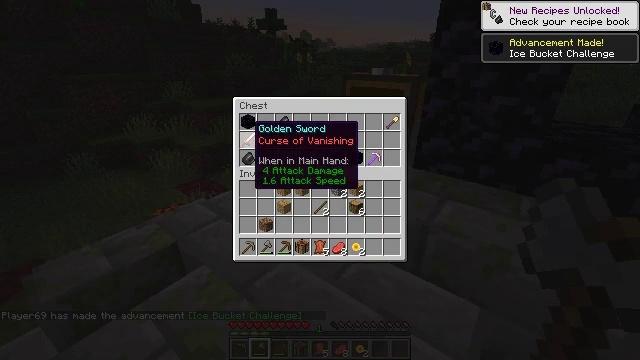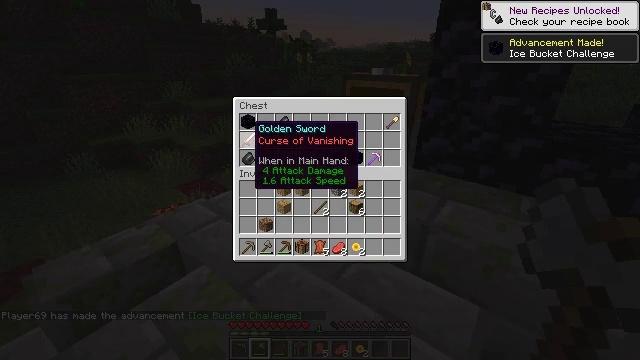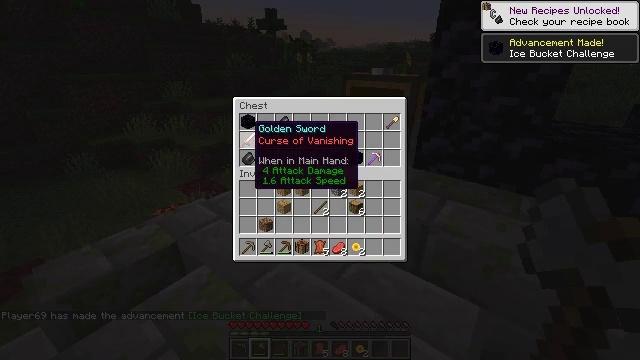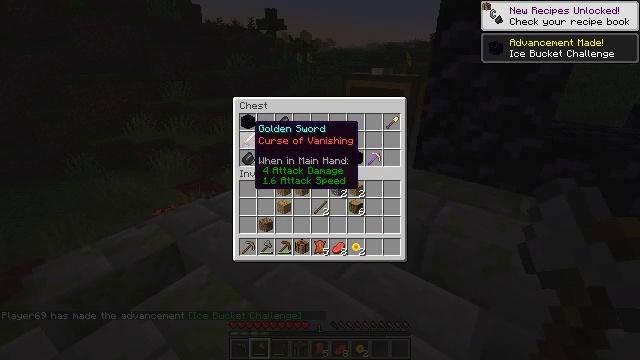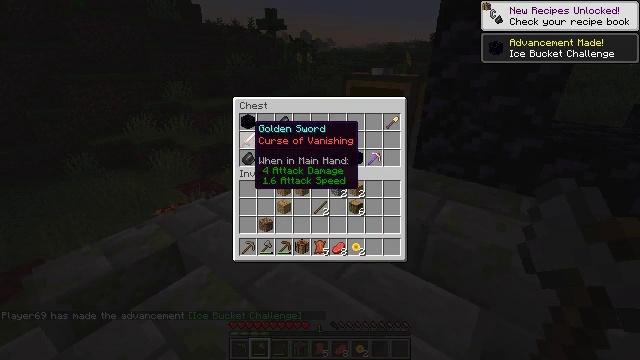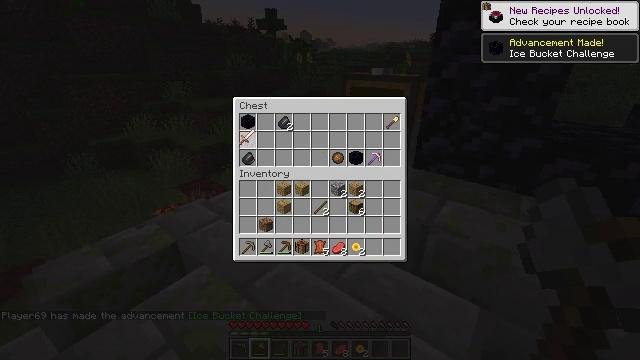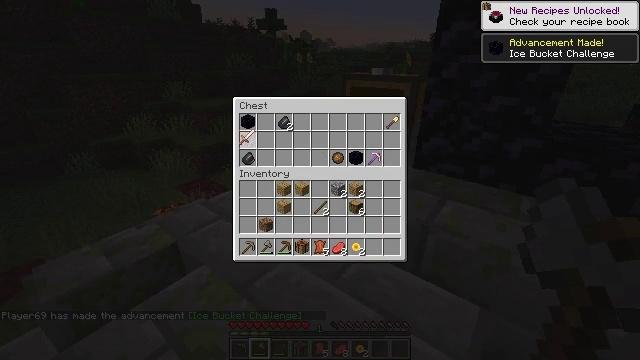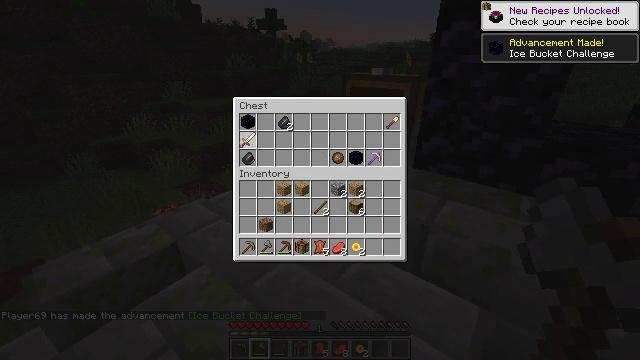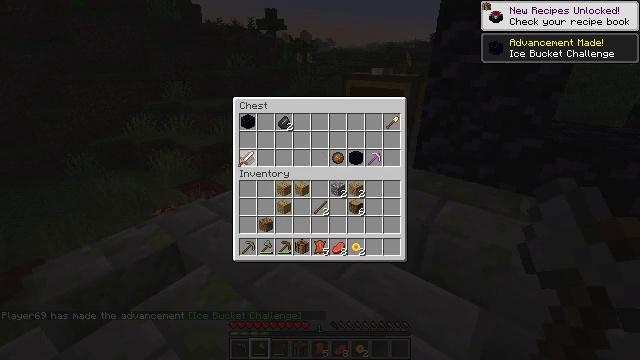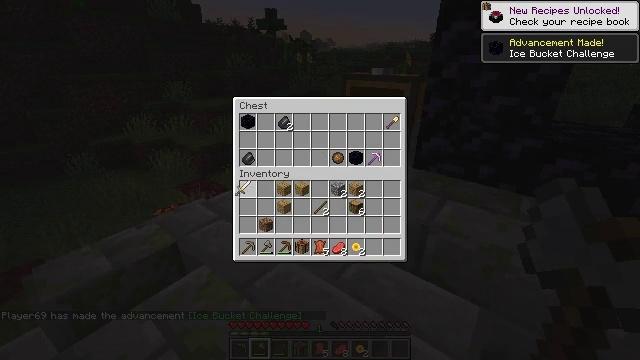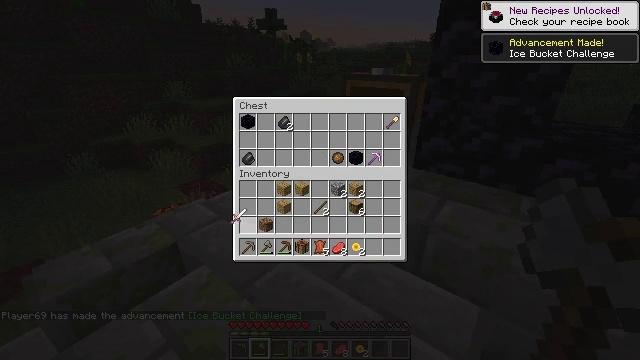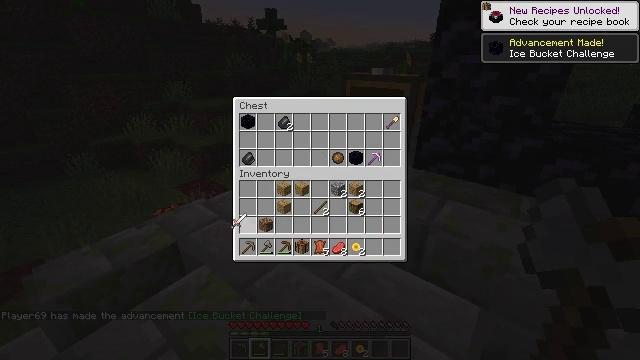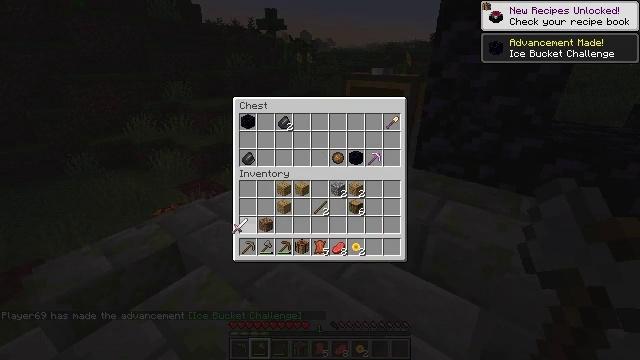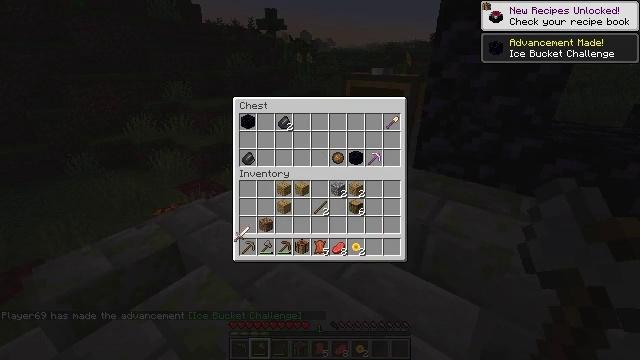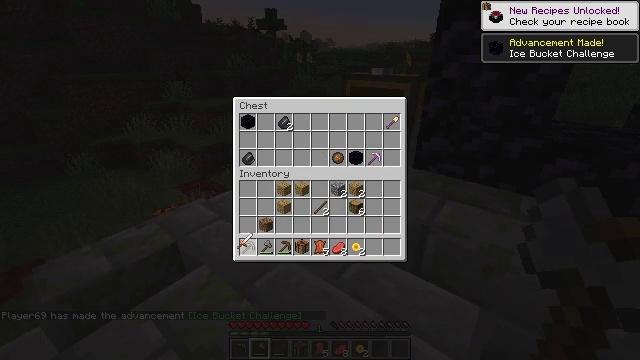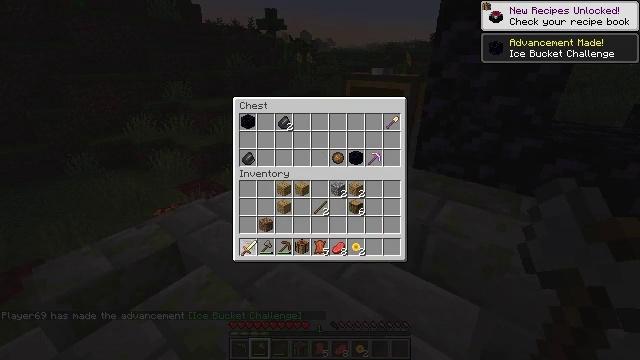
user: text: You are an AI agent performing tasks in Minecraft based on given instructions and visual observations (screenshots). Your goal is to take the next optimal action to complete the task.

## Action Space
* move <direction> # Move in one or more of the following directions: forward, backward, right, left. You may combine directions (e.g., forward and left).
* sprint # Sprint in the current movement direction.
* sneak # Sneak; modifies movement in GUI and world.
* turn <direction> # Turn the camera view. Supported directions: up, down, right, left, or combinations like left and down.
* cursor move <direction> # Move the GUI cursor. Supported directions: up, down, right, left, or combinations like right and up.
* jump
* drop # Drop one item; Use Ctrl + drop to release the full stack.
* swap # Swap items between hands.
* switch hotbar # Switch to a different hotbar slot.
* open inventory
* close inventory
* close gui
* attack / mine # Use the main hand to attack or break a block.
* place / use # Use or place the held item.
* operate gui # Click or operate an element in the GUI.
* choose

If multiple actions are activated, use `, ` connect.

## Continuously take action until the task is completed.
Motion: motion action
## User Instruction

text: Reclaim the chest into your inventory.
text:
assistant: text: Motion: no_op
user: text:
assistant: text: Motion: no_op
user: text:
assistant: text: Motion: no_op
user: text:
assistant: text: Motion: no_op
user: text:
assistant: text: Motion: operate gui
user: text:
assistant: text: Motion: operate gui
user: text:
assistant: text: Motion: no_op
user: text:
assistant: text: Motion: cursor move down
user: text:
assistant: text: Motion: cursor move down
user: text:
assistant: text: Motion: cursor move down
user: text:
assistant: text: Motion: no_op
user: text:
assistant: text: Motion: no_op
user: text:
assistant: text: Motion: cursor move down
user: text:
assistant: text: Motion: no_op
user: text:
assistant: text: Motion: cursor move down
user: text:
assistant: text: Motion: no_op
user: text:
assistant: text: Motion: operate gui
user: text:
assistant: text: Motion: operate gui
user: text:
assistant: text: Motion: operate gui
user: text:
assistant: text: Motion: no_op
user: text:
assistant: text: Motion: no_op
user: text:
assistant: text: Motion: cursor move up
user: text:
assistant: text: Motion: no_op
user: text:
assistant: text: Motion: no_op
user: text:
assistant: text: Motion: operate gui
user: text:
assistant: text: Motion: operate gui
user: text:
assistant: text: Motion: no_op
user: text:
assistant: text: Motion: cursor move right and up
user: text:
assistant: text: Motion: cursor move right and up
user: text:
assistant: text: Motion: cursor move right